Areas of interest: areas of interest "Shahe Cultural and Sports Center Badminton Hall"
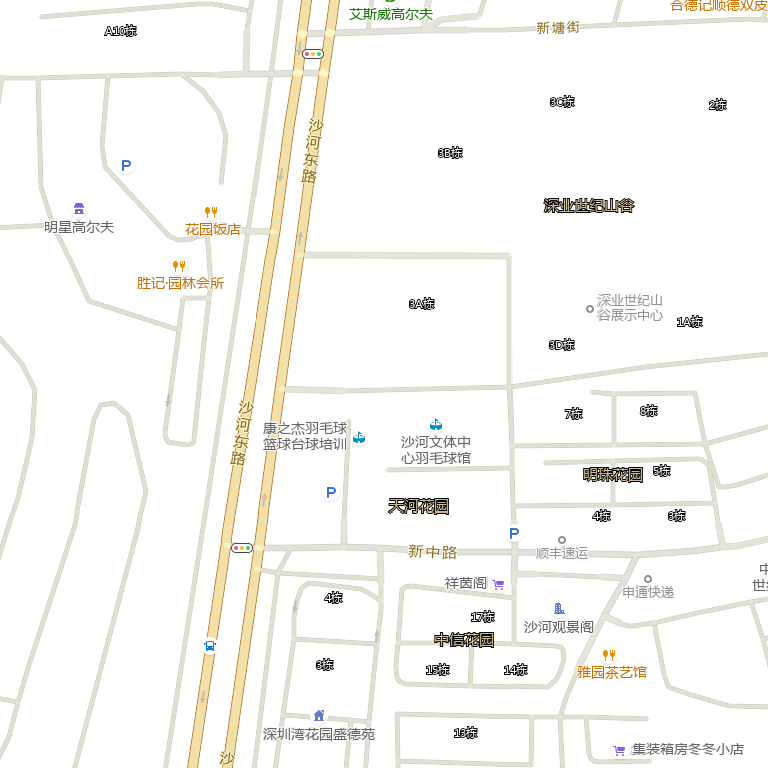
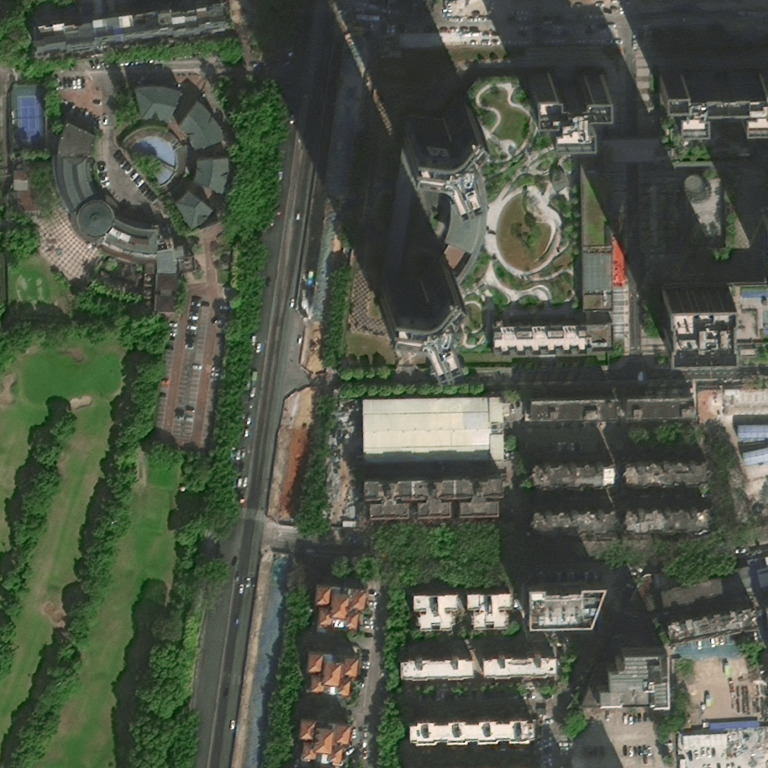